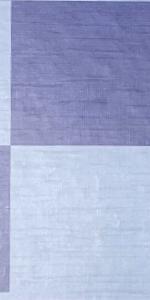
Label: Empty